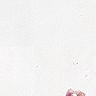
Metastatic tissue present: no